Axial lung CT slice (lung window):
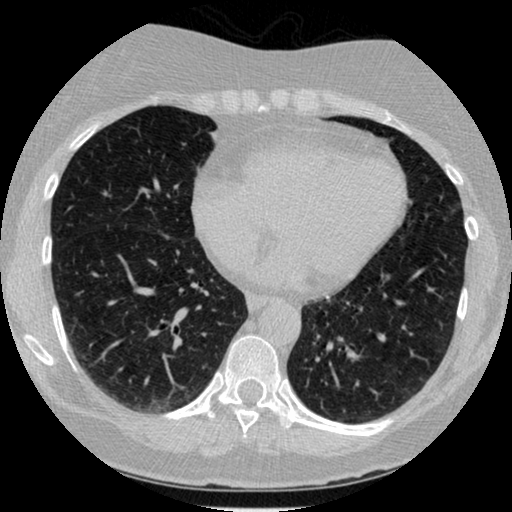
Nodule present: no